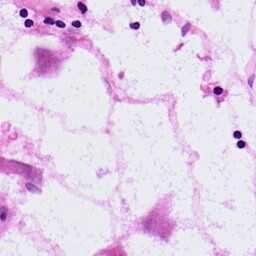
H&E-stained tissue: LymphNode